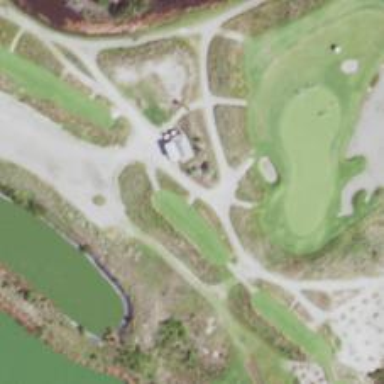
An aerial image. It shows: Path for both road and golf.